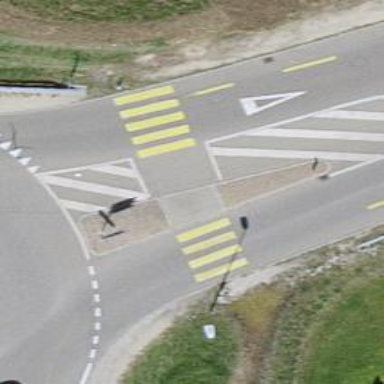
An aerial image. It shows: Uncontrolled road crossing.